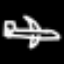
Label: airplane